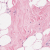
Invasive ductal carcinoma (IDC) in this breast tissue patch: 0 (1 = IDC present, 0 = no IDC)